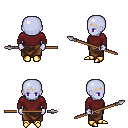
a pixel art fantasy rpg character, female body template, dark elf, purple skin, maroon long-sleeve shirt, robe skirt, plain hairstyle, gold boots, spear, four views (front, back, left, right), 2x2 character sprite sheet, small pixel art, hard edges, no anti-aliasing